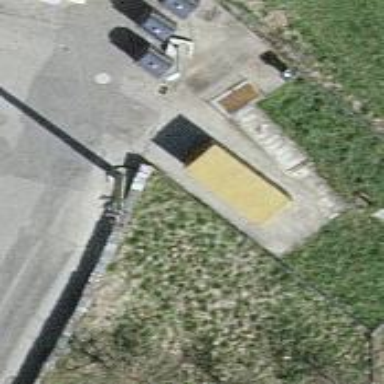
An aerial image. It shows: Recycling container for scrap metal at recycling facility.